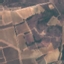
Label: PermanentCrop